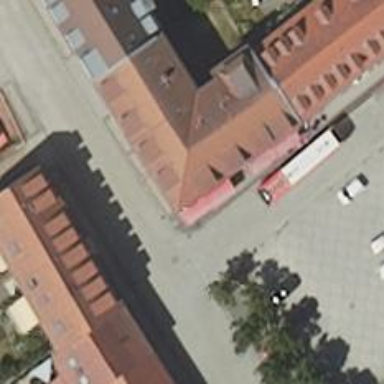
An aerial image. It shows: Bakery.